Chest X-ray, PA view. Patient: 56 years old, sex M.
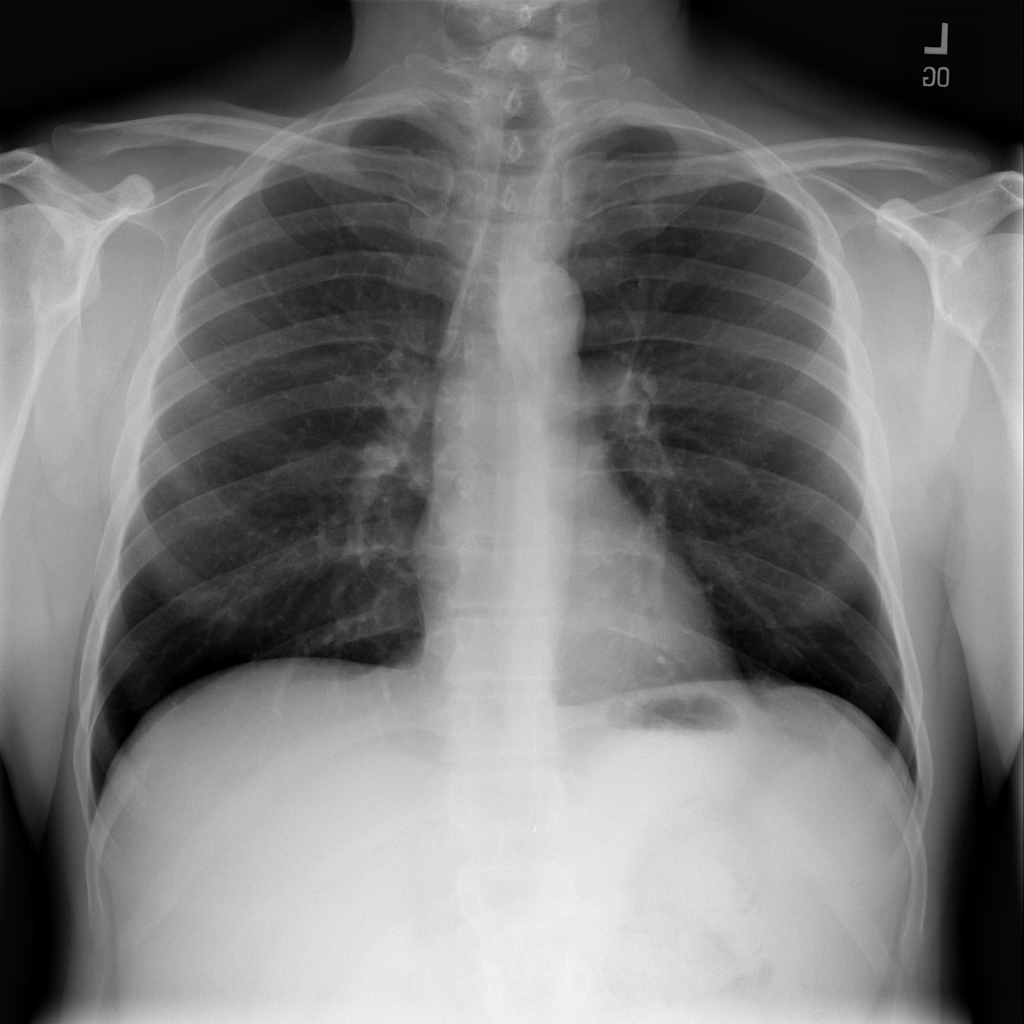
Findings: No Finding